Question: I am wanting to make a form where all the fields, and the input buttons are perfectly horizontally aligned. I tried setting 'margin: 0 auto' on all the items (after resetting the css) but it seems like the length of the text fields make it so the items do not look horizontally center (the input button takes up much less space). Is there an easy way to offset this difference in widths using absolute positioning (I want this to be responsive).
Here is the html:
'''
<h1>
Please upload your file
</h1>
<form action="/upload" enctype="multipart/form-data" method="post">
<input type="file" name="upload" multiple="multiple" ><br>
<input type="submit" value="Upload">
</form>
'''
And the css:
'''
h1, form {
display: block;
text-align: center;
color: red;
margin-top: 1.2em;
}
h1 {
font-size: 2em;
margin-top: 2em;
margin-bottom: 1em;
}
p {
margin-top: .2em;
margin-bottom: 1em;
}
input {
display: block;
margin:0 auto;
}
input[type=submit] {
font-size: 2em;
}
'''
And here is the issue I am mentioning. (I would like the 'choose files' button centered)
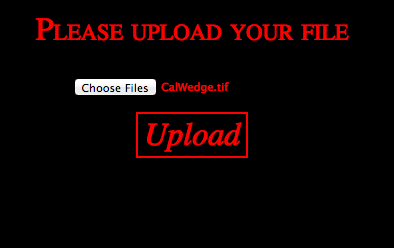
Answer: Just add a border to your input fields to make it clear that it's centre aligned:
## JSFiddle
'''
input {
display: block;
margin:0 auto;
border: 1px solid #cfcfcf;
}
'''